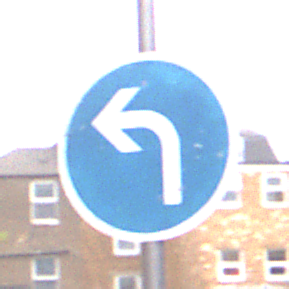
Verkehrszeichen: VorgeschriebeneFahrtrichtungLinks
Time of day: MorningAfternoon
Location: Outdoor (Urban)
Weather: Overcast
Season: NotSpecified
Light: Natural